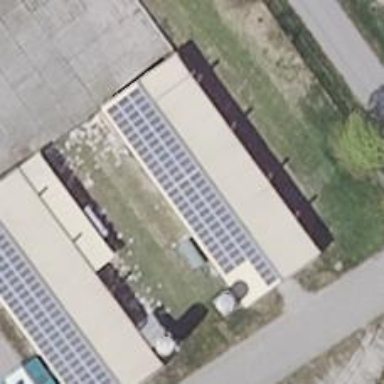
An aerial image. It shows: Solar photovoltaic panel generating electricity through small installation.